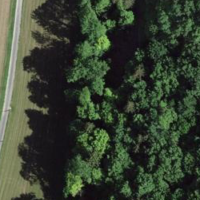
EUNIS habitat code: 41
Species observed at this site:
Circaea lutetiana